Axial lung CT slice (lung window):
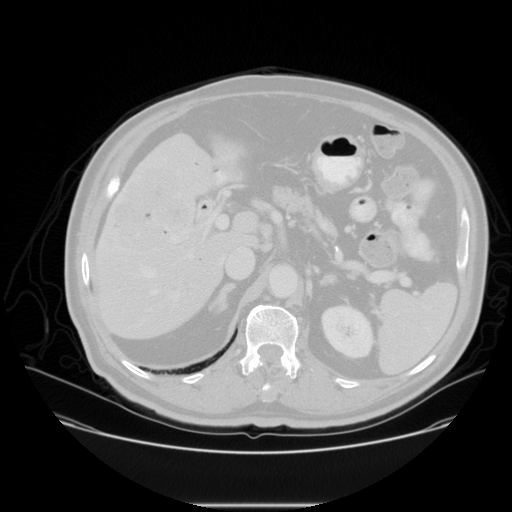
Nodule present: no